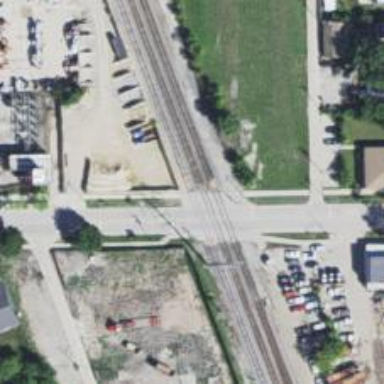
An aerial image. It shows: Crossing for the railway.